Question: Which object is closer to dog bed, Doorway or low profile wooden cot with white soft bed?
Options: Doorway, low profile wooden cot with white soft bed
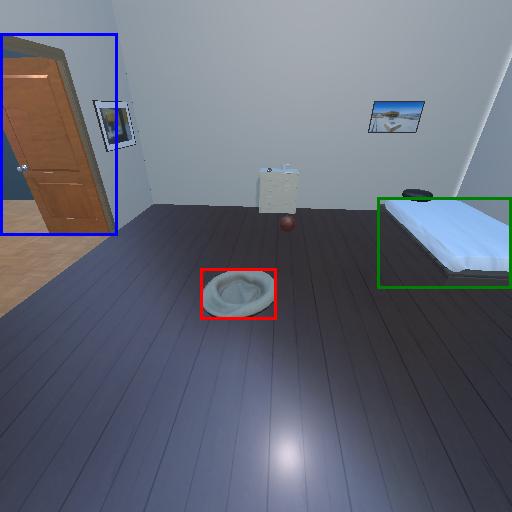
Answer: Doorway